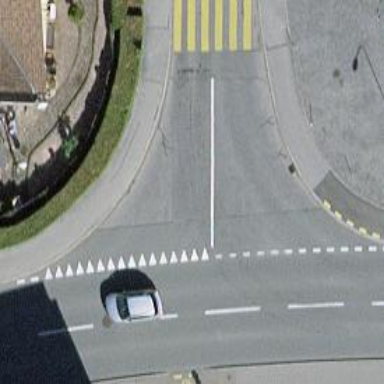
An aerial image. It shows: Road with "give way" sign.